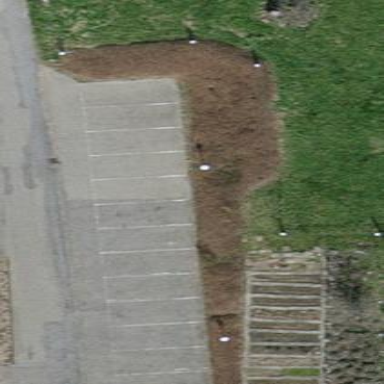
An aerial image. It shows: Parking area with surface.